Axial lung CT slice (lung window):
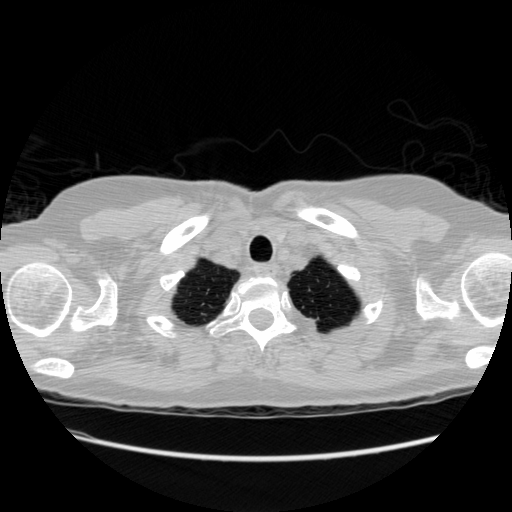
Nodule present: no